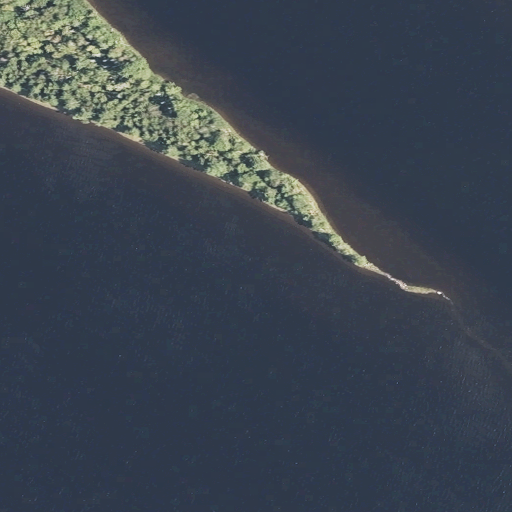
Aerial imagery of cape in Maine named Whitehorse Point containing open water, evergreen forest, and mixed forest